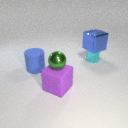
small cyan metal cylinder behind large purple rubber cube